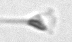
Label: Asterionellopsis_glacialis